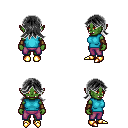
a pixel art fantasy rpg character, female body template, orc, green skin, teal sleeveless shirt, magenta pants, gray loose hair, cloth bracers, gold boots, four views (front, back, left, right), 2x2 character sprite sheet, small pixel art, hard edges, no anti-aliasing